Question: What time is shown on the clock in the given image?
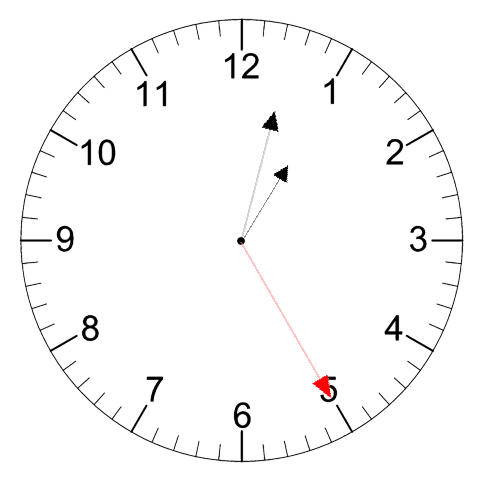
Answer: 01:02:25